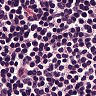
Metastatic tissue present: no